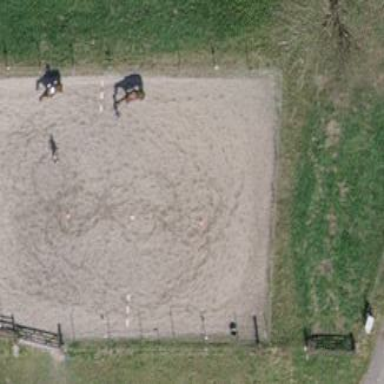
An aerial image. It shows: Equestrian pitch for leisure land activities.